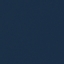
Land use / land cover: SeaLake